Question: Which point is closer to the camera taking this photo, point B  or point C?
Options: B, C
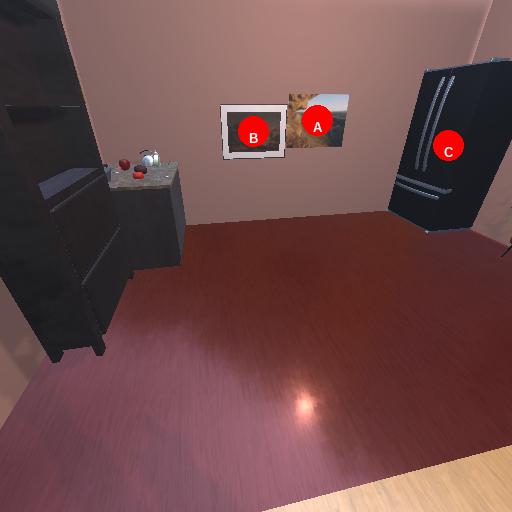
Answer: B